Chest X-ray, AP view. Patient: 21 years old, sex F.
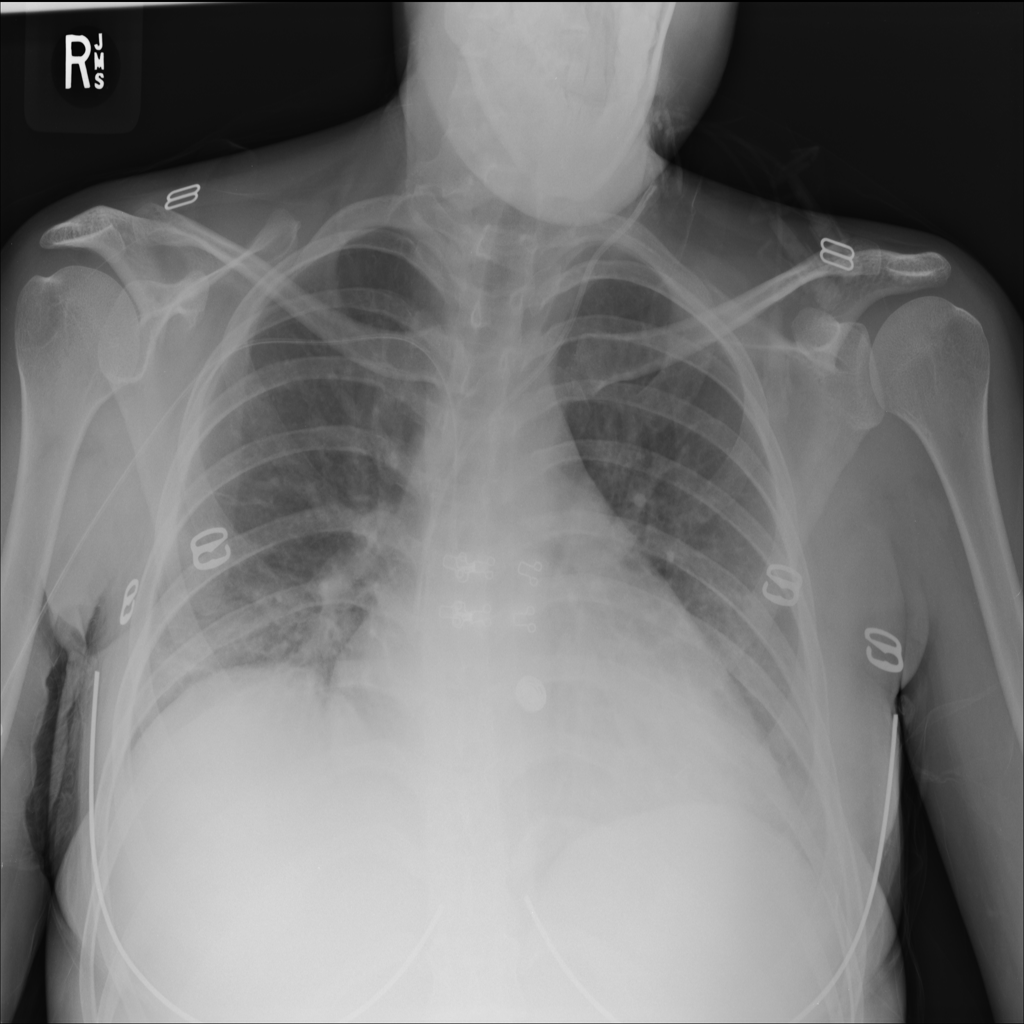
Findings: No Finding